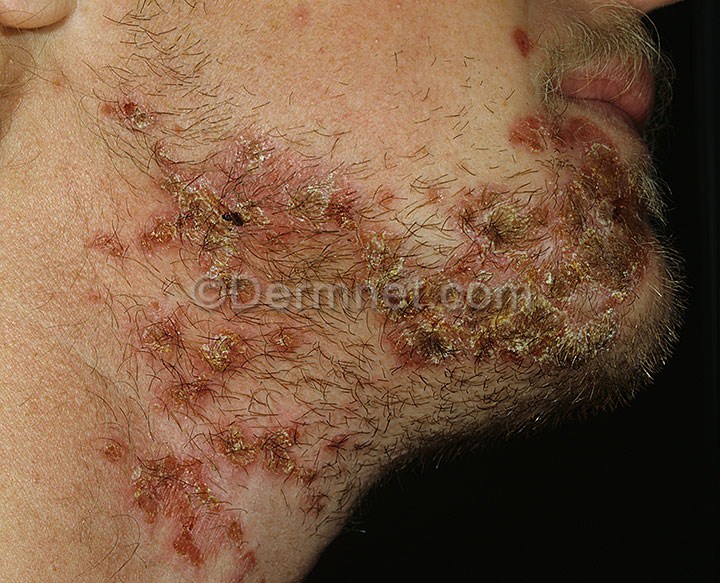
Disease: Cellulitis Impetigo and other Bacterial Infections